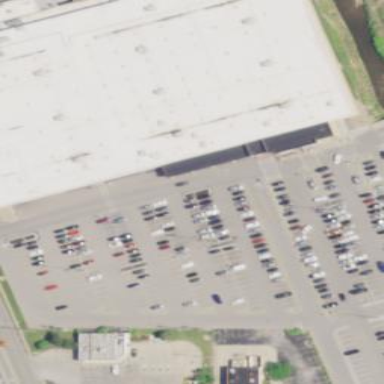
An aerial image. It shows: Retail area.